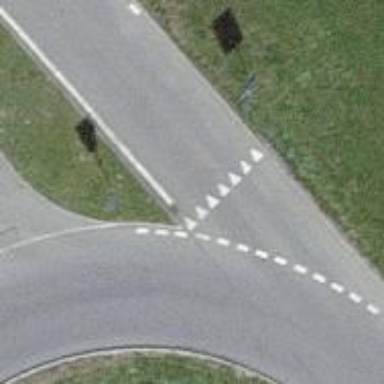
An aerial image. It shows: Road with "give way" sign.